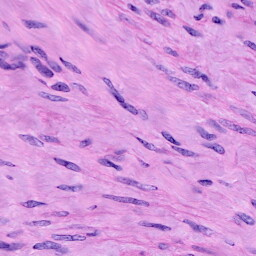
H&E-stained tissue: Cervix